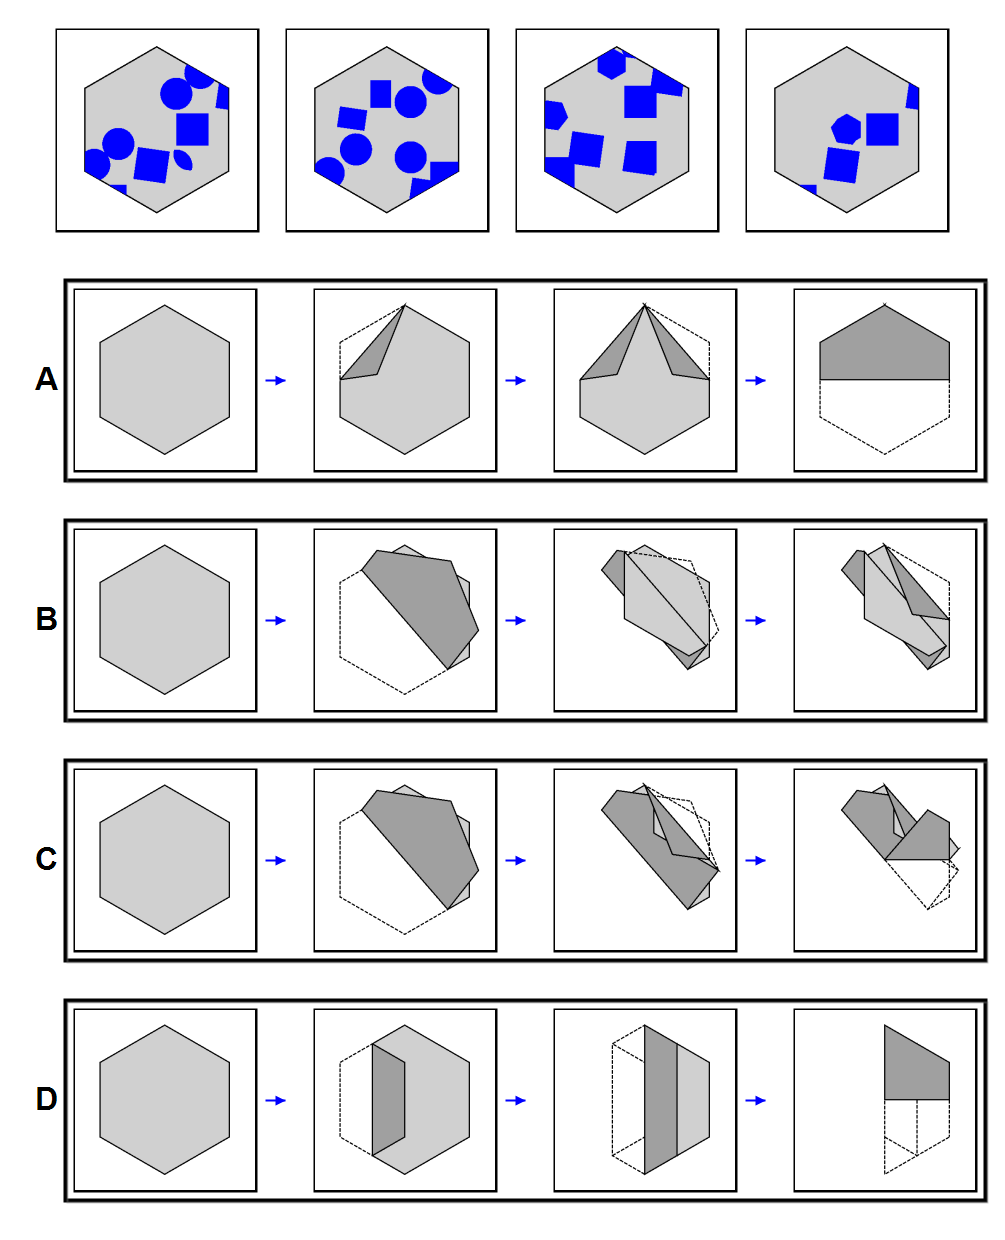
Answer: C